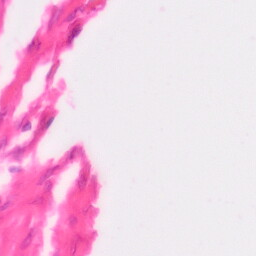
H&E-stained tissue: Colon